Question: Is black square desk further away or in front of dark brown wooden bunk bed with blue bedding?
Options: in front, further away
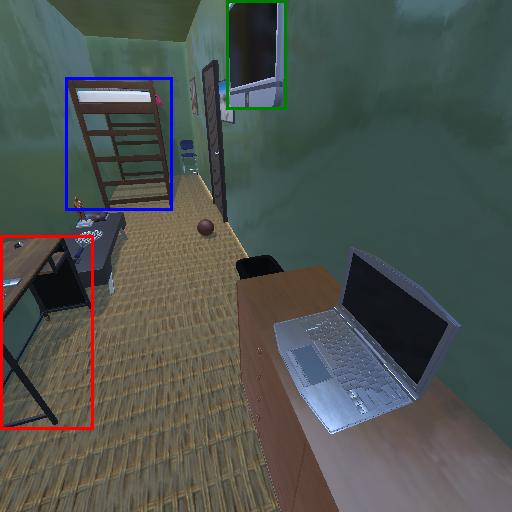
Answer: in front